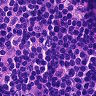
Metastatic tissue present: no